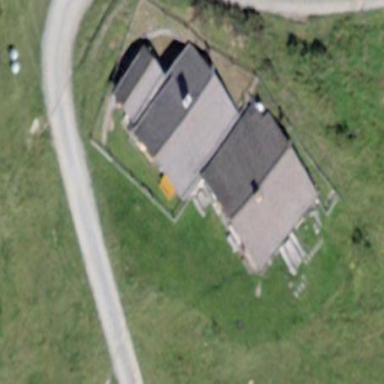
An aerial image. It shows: Gabled house with grey roof.